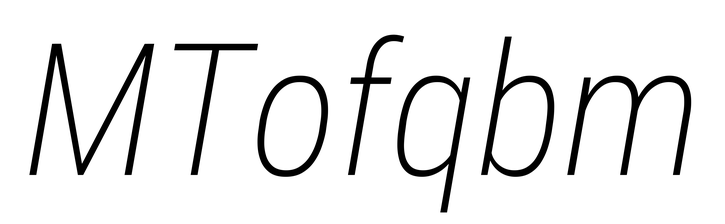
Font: Roboto-Italic_Condensed_ExtraLight_Italic